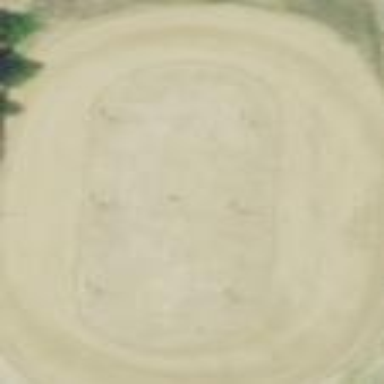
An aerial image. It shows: Track on dirt surface within leisure land.